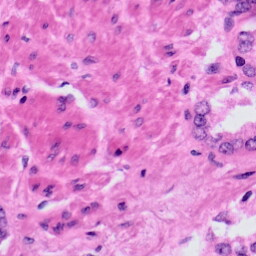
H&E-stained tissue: Prostate